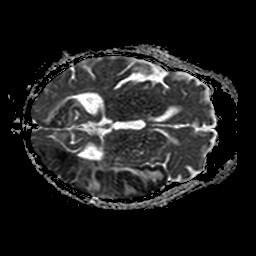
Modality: ADC
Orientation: axial
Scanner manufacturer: philips
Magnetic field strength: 1.5 T
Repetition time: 3.405 s
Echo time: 0.09411 s